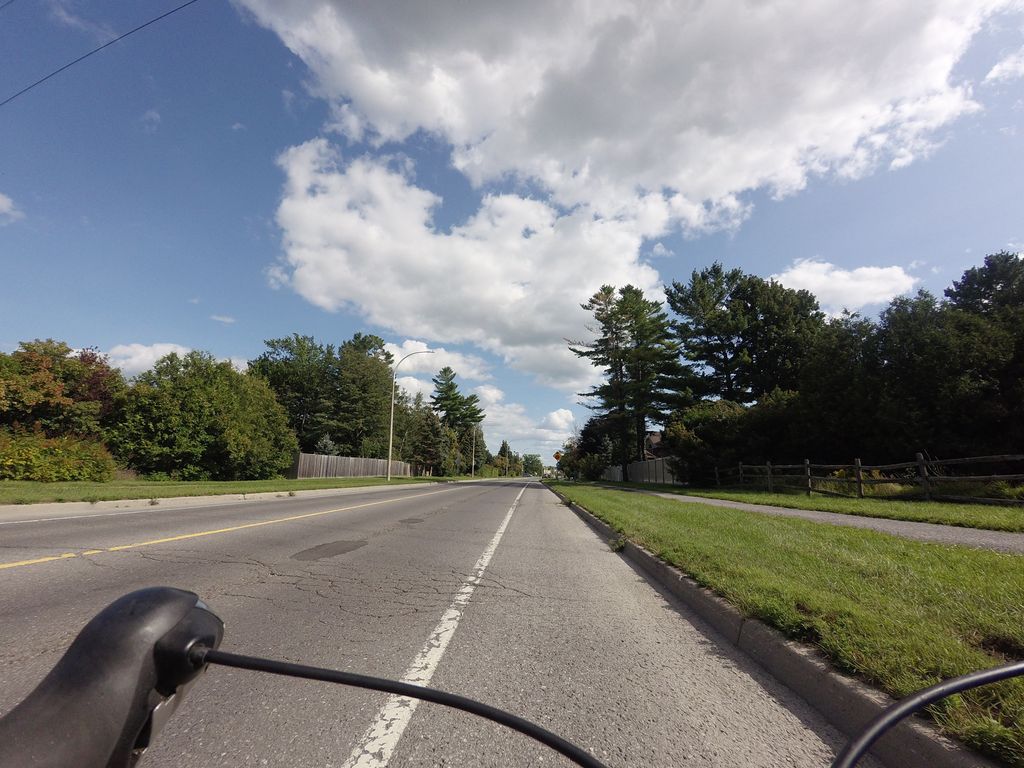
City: ottawa-gatineau